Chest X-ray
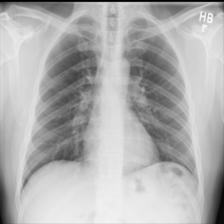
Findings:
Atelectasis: negative
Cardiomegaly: negative
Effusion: negative
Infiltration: negative
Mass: negative
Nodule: negative
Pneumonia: negative
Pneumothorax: negative
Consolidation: negative
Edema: negative
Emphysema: negative
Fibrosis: negative
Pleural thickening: negative
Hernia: negative